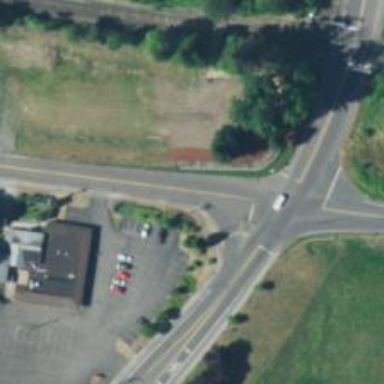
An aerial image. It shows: Tertiary road with asphalt surface and sidewalk on the left.